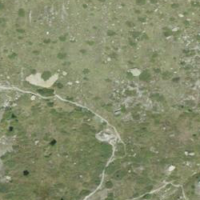
EUNIS habitat code: 23
Species observed at this site:
Chamaenerion dodonaei
Anthyllis vulneraria